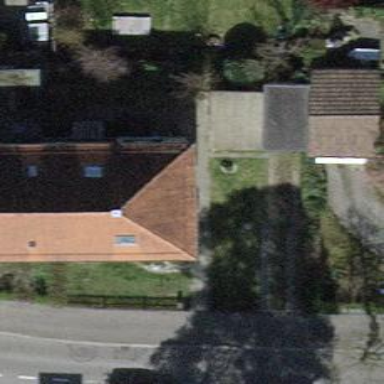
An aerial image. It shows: Building with tiled roof.